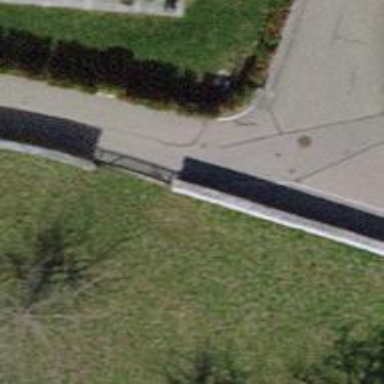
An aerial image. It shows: Concrete wall barrier.